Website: macys
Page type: billing-address
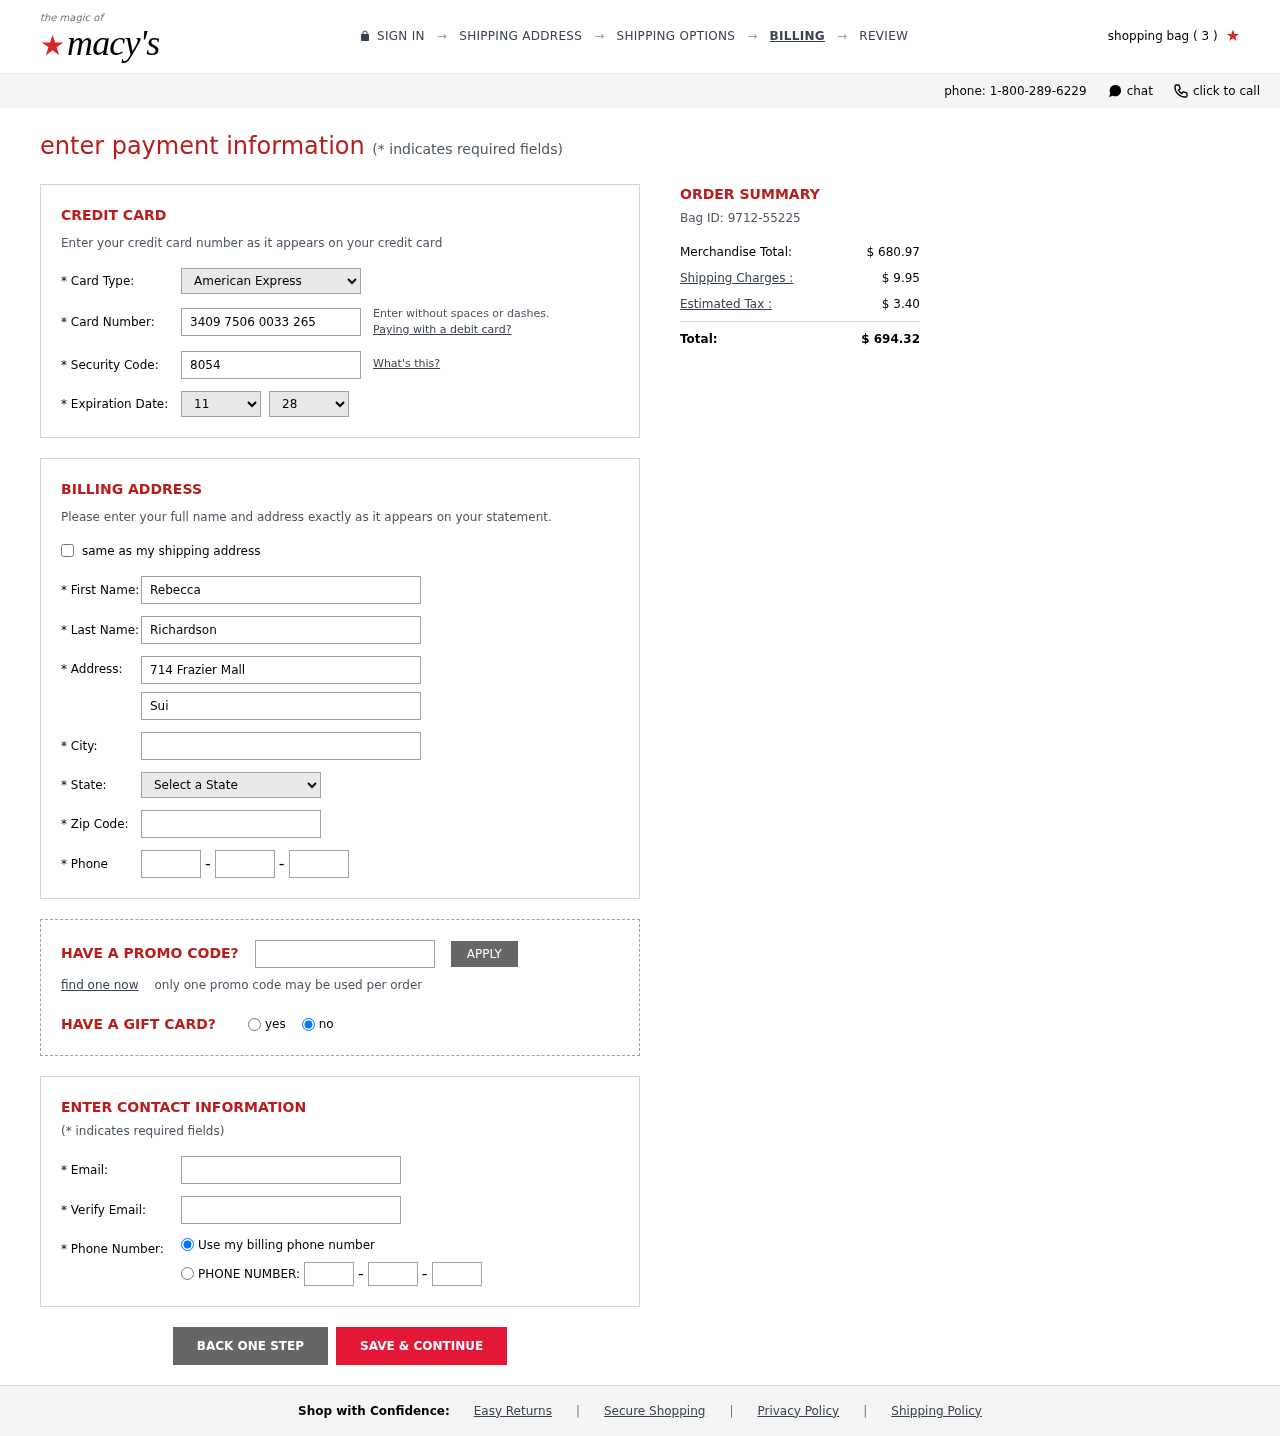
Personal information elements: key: PII_CARD_CVV
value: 8054
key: PII_CARD_EXPIRY_MONTH
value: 11
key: PII_CARD_EXPIRY_YEAR
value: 28
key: PII_CARD_NUMBER
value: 3409 7506 0033 265
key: PII_CARD_TYPE
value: American Express
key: PII_CITY
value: South Deborahberg
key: PII_EMAIL
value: rebecca.richardson@gmail.com
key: PII_FIRSTNAME
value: Rebecca
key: PII_LASTNAME
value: Richardson
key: PII_PHONE_AREA
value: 537
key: PII_PHONE_PREFIX
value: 782
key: PII_PHONE_SUFFIX
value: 3363
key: PII_POSTCODE
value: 81291
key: PII_STATE_ABBR
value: AR
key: PII_STREET
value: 714 Frazier Mall
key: PII_STREET2
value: Suite 345
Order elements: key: ORDER_NUM_ITEMS
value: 3
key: ORDER_ID
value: Bag ID: 9712-55225
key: ORDER_SUBTOTAL
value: $ 680.97
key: ORDER_SHIPPING_COST
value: $ 9.95
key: ORDER_TAX
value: $ 3.40
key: ORDER_TOTAL
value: $ 694.32